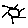
Label: sun